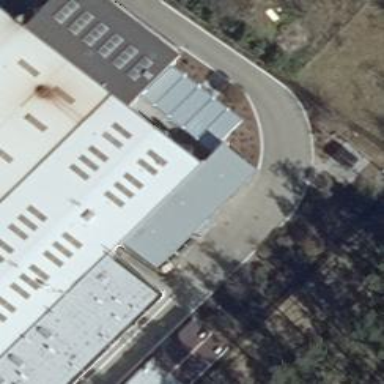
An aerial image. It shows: Service building.